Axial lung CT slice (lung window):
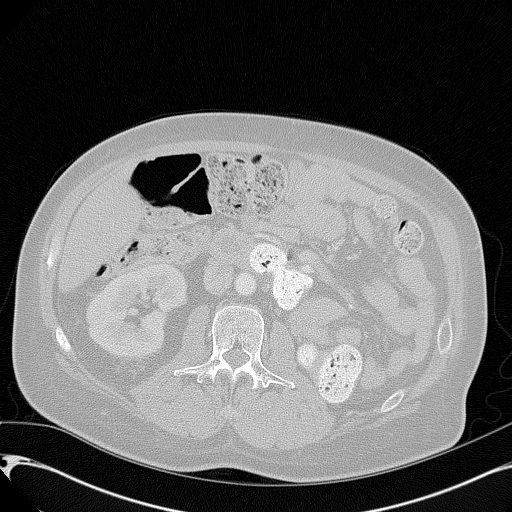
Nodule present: no